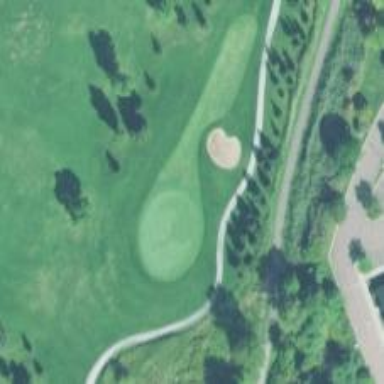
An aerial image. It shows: View of golf hole.